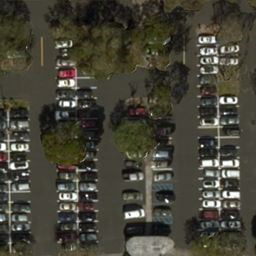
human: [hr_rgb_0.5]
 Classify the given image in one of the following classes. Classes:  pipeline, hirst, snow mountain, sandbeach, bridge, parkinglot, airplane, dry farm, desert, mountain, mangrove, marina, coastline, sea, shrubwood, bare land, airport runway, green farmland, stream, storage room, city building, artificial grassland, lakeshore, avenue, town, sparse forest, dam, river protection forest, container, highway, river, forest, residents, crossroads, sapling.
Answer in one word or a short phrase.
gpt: parkinglot